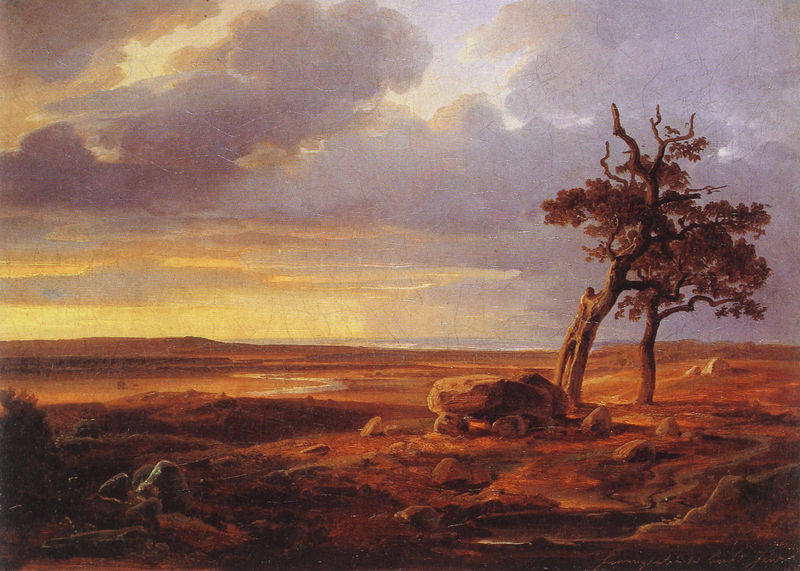
Titel: Hünengrab in der Lüneburger Heide
Künstler: Christian Morgenstern
Institution: Privatbesitz
Schlagwörter: baum, blau, felsen, gestein, himmel, meer, wasser, wolken, bäume, fluss, gelb, grün, landschaft, ocker, sand, see, äste, abend, braun, licht, orange, rot, wolke, stein, steine, ast, bach, ebene, horizont, hügel, weite, wind, busch, büsche, flach, sonne, gold, pflanze, küste, trocken, warm, fels, wüste, sonnenuntergang, romantik, stimmung, findlinge, grab, eiche, neigung, findling, quelle, hünengrab